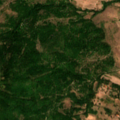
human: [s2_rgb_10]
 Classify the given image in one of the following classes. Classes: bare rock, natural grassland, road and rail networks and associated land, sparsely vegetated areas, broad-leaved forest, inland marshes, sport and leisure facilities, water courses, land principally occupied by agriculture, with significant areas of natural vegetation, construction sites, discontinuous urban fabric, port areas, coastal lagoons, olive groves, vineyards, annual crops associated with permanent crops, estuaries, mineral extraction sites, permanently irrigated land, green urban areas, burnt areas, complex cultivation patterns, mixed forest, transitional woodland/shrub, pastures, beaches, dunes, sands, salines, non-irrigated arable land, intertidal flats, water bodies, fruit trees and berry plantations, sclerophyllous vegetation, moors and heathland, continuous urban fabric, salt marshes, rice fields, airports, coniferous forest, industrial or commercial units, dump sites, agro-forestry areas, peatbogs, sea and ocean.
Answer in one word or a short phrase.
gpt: pastures, complex cultivation patterns, broad-leaved forest, transitional woodland/shrub